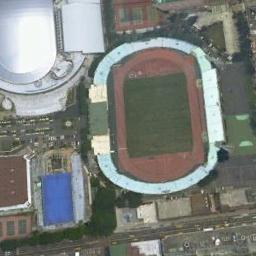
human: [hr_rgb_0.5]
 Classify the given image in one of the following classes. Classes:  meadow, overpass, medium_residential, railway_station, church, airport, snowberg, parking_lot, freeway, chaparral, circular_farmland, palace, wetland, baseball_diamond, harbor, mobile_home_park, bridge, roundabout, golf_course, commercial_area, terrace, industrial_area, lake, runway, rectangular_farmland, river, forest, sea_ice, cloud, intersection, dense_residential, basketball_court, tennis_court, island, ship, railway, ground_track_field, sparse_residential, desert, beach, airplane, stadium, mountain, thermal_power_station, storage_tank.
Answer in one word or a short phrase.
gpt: stadium